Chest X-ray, PA view. Patient: 52 years old, sex F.
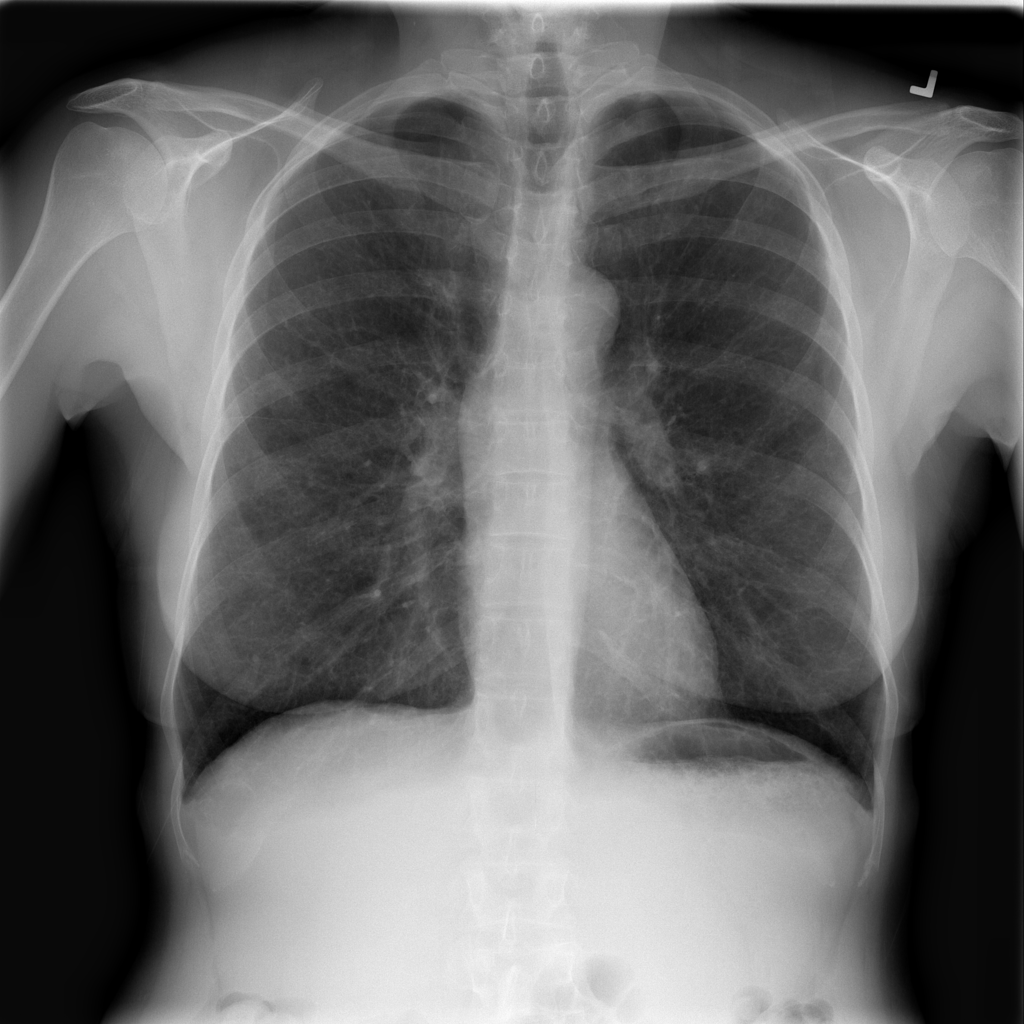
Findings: No Finding